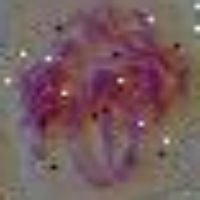
Label: metaphase